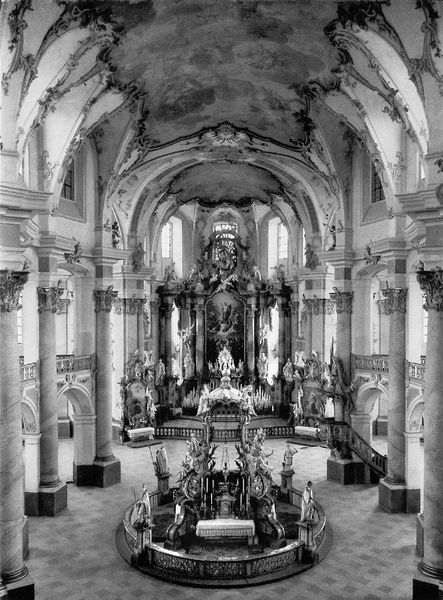
Titel: Wallfahrtskirche Vierzehnheiligen
Künstler: Balthasar Neumann
Standort: Vierzehnheiligen, St. Mariä Himmelfahrt (EU - D - Bayern)
Schlagwörter: menschen, säule, säulen, barock, innenraum, kirche, decke, rund, foto, gewölbe, fliesen, altar, hochaltar, langhaus, statuen, kanzel, fresken, fotographie, fresco, hallenkirche, längsschiff, altäre, mittelaltar